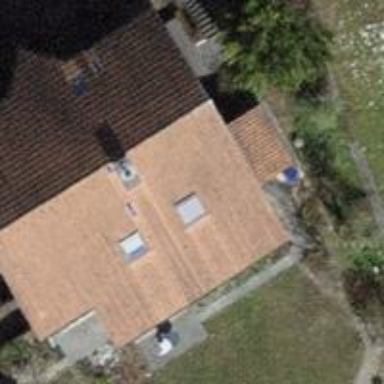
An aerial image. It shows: Building with tile roof.